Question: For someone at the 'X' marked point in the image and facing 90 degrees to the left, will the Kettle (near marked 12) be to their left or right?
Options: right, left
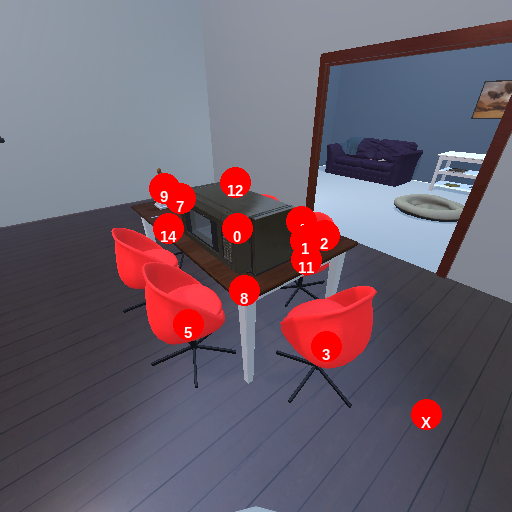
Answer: right